Question: I have a thumbnail like follows and i am using twitter bootstrap
'''
<script>
$(document).ready(function(){
$("#profile-image").popover({
html : true,
content: function() {
return $('#popover_content_wrapper').html();
}
});
});
'''
'''
<div class="span2 pull-left">
<ul class="thumbnails">
<li class="span2">
<a href="#" id="profile-image" class="thumbnail" rel="popover" data-placement= "bottom" data-trigger="click">
<img data-src="holder.js/160x120" src="resources/profile-pics/male/large.jpg" alt="">
</a>
<div id="popover_content_wrapper" style="display: none">
<div class="dropdown">
<a class="dropdown-toggle" data-toggle="dropdown" href="#">Edit Profile Picture</a>
<ul class="dropdown-menu" role="menu" aria-labelledby="dLabel">
<li><a tabindex="-1" href="#">Action</a></li>
<li><a tabindex="-1" href="#">Another action</a></li>
<li><a tabindex="-1" href="#">Something else here</a></li>
</ul>
</div>
</div>
</li>
</ul>
</div>
<div class="well span5">
</div>
<div class="well span3 pull-right">
</div>
'''
My requirement is when the user hover over over the image a tool is show.
I tried to use <URL> but it's not working. the tool tip only becomes invisible when the user clicks on the link. It would be more good if the tooltip becomes invisible again. ALso is it possible to add a div element to the tooltip element.
I am trying to make something like facebook profile image.

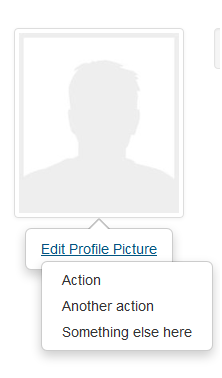
Answer: Use - 'data-trigger="hover"'
Yes you can add 'html elements' into popovers.
<URL>
'''
$(function ()
{ $("#hover").popover({trigger: 'hover'});
});
'''